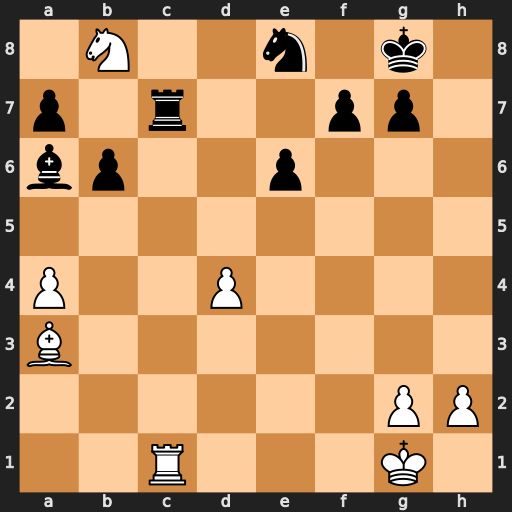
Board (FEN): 1N2n1k1/p1r2pp1/bp2p3/8/P2P4/B7/6PP/2R3K1
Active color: w
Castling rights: -
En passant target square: -
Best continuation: Nxa6 Rxc1+ Bxc1